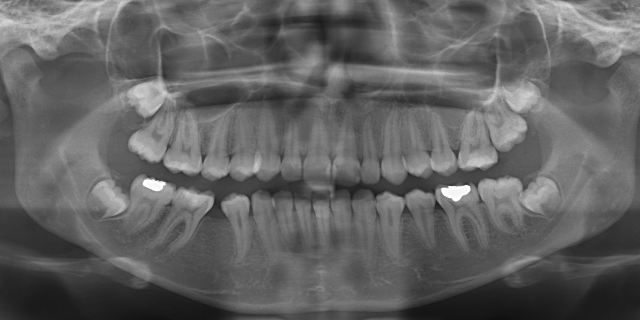
adult